Question: Is there way to create inset border radius with css3? (Without images)
I need a border radius like this:

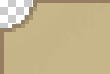
Answer: The best way I've found to achieve this with all CSS and HTML (no images, etc.) is by <URL>, per Lea Verou. From her solution:
'''
div.round {
background:
-moz-radial-gradient(0 100%, circle, rgba(204,0,0,0) 14px, #c00 15px),
-moz-radial-gradient(100% 100%, circle, rgba(204,0,0,0) 14px, #c00 15px),
-moz-radial-gradient(100% 0, circle, rgba(204,0,0,0) 14px, #c00 15px),
-moz-radial-gradient(0 0, circle, rgba(204,0,0,0) 14px, #c00 15px);
background:
-o-radial-gradient(0 100%, circle, rgba(204,0,0,0) 14px, #c00 15px),
-o-radial-gradient(100% 100%, circle, rgba(204,0,0,0) 14px, #c00 15px),
-o-radial-gradient(100% 0, circle, rgba(204,0,0,0) 14px, #c00 15px),
-o-radial-gradient(0 0, circle, rgba(204,0,0,0) 14px, #c00 15px);
background:
-webkit-radial-gradient(0 100%, circle, rgba(204,0,0,0) 14px, #c00 15px),
-webkit-radial-gradient(100% 100%, circle, rgba(204,0,0,0) 14px, #c00 15px),
-webkit-radial-gradient(100% 0, circle, rgba(204,0,0,0) 14px, #c00 15px),
-webkit-radial-gradient(0 0, circle, rgba(204,0,0,0) 14px, #c00 15px);
background-position: bottom left, bottom right, top right, top left;
-moz-background-size: 50% 50%;
-webkit-background-size: 50% 50%;
background-size: 50% 50%;
background-repeat: no-repeat;
}
'''
The net result is a set of transparent gradients with curves. See the full <URL> for a demo and to play around with the way it looks.
Obviously this depends on support for 'rgba' and 'gradient', and accordingly should be treated as a progressive enhancement, or if it's essential to the design, you should supply an image-based fallback for older browsers (especially IE, which doesn't support 'gradient' even up through IE9).